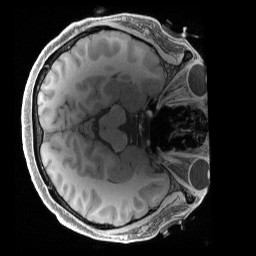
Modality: T1w
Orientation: axial
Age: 29
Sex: male
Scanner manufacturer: siemens
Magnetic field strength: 3 T
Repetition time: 2.4 s
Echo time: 0.00241 s